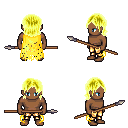
a pixel art fantasy rpg character, male body template, human, dark skin, yellow tattered cape, gold greaves, gold long bangs hairstyle, spear, four views (front, back, left, right), 2x2 character sprite sheet, small pixel art, hard edges, no anti-aliasing